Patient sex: M
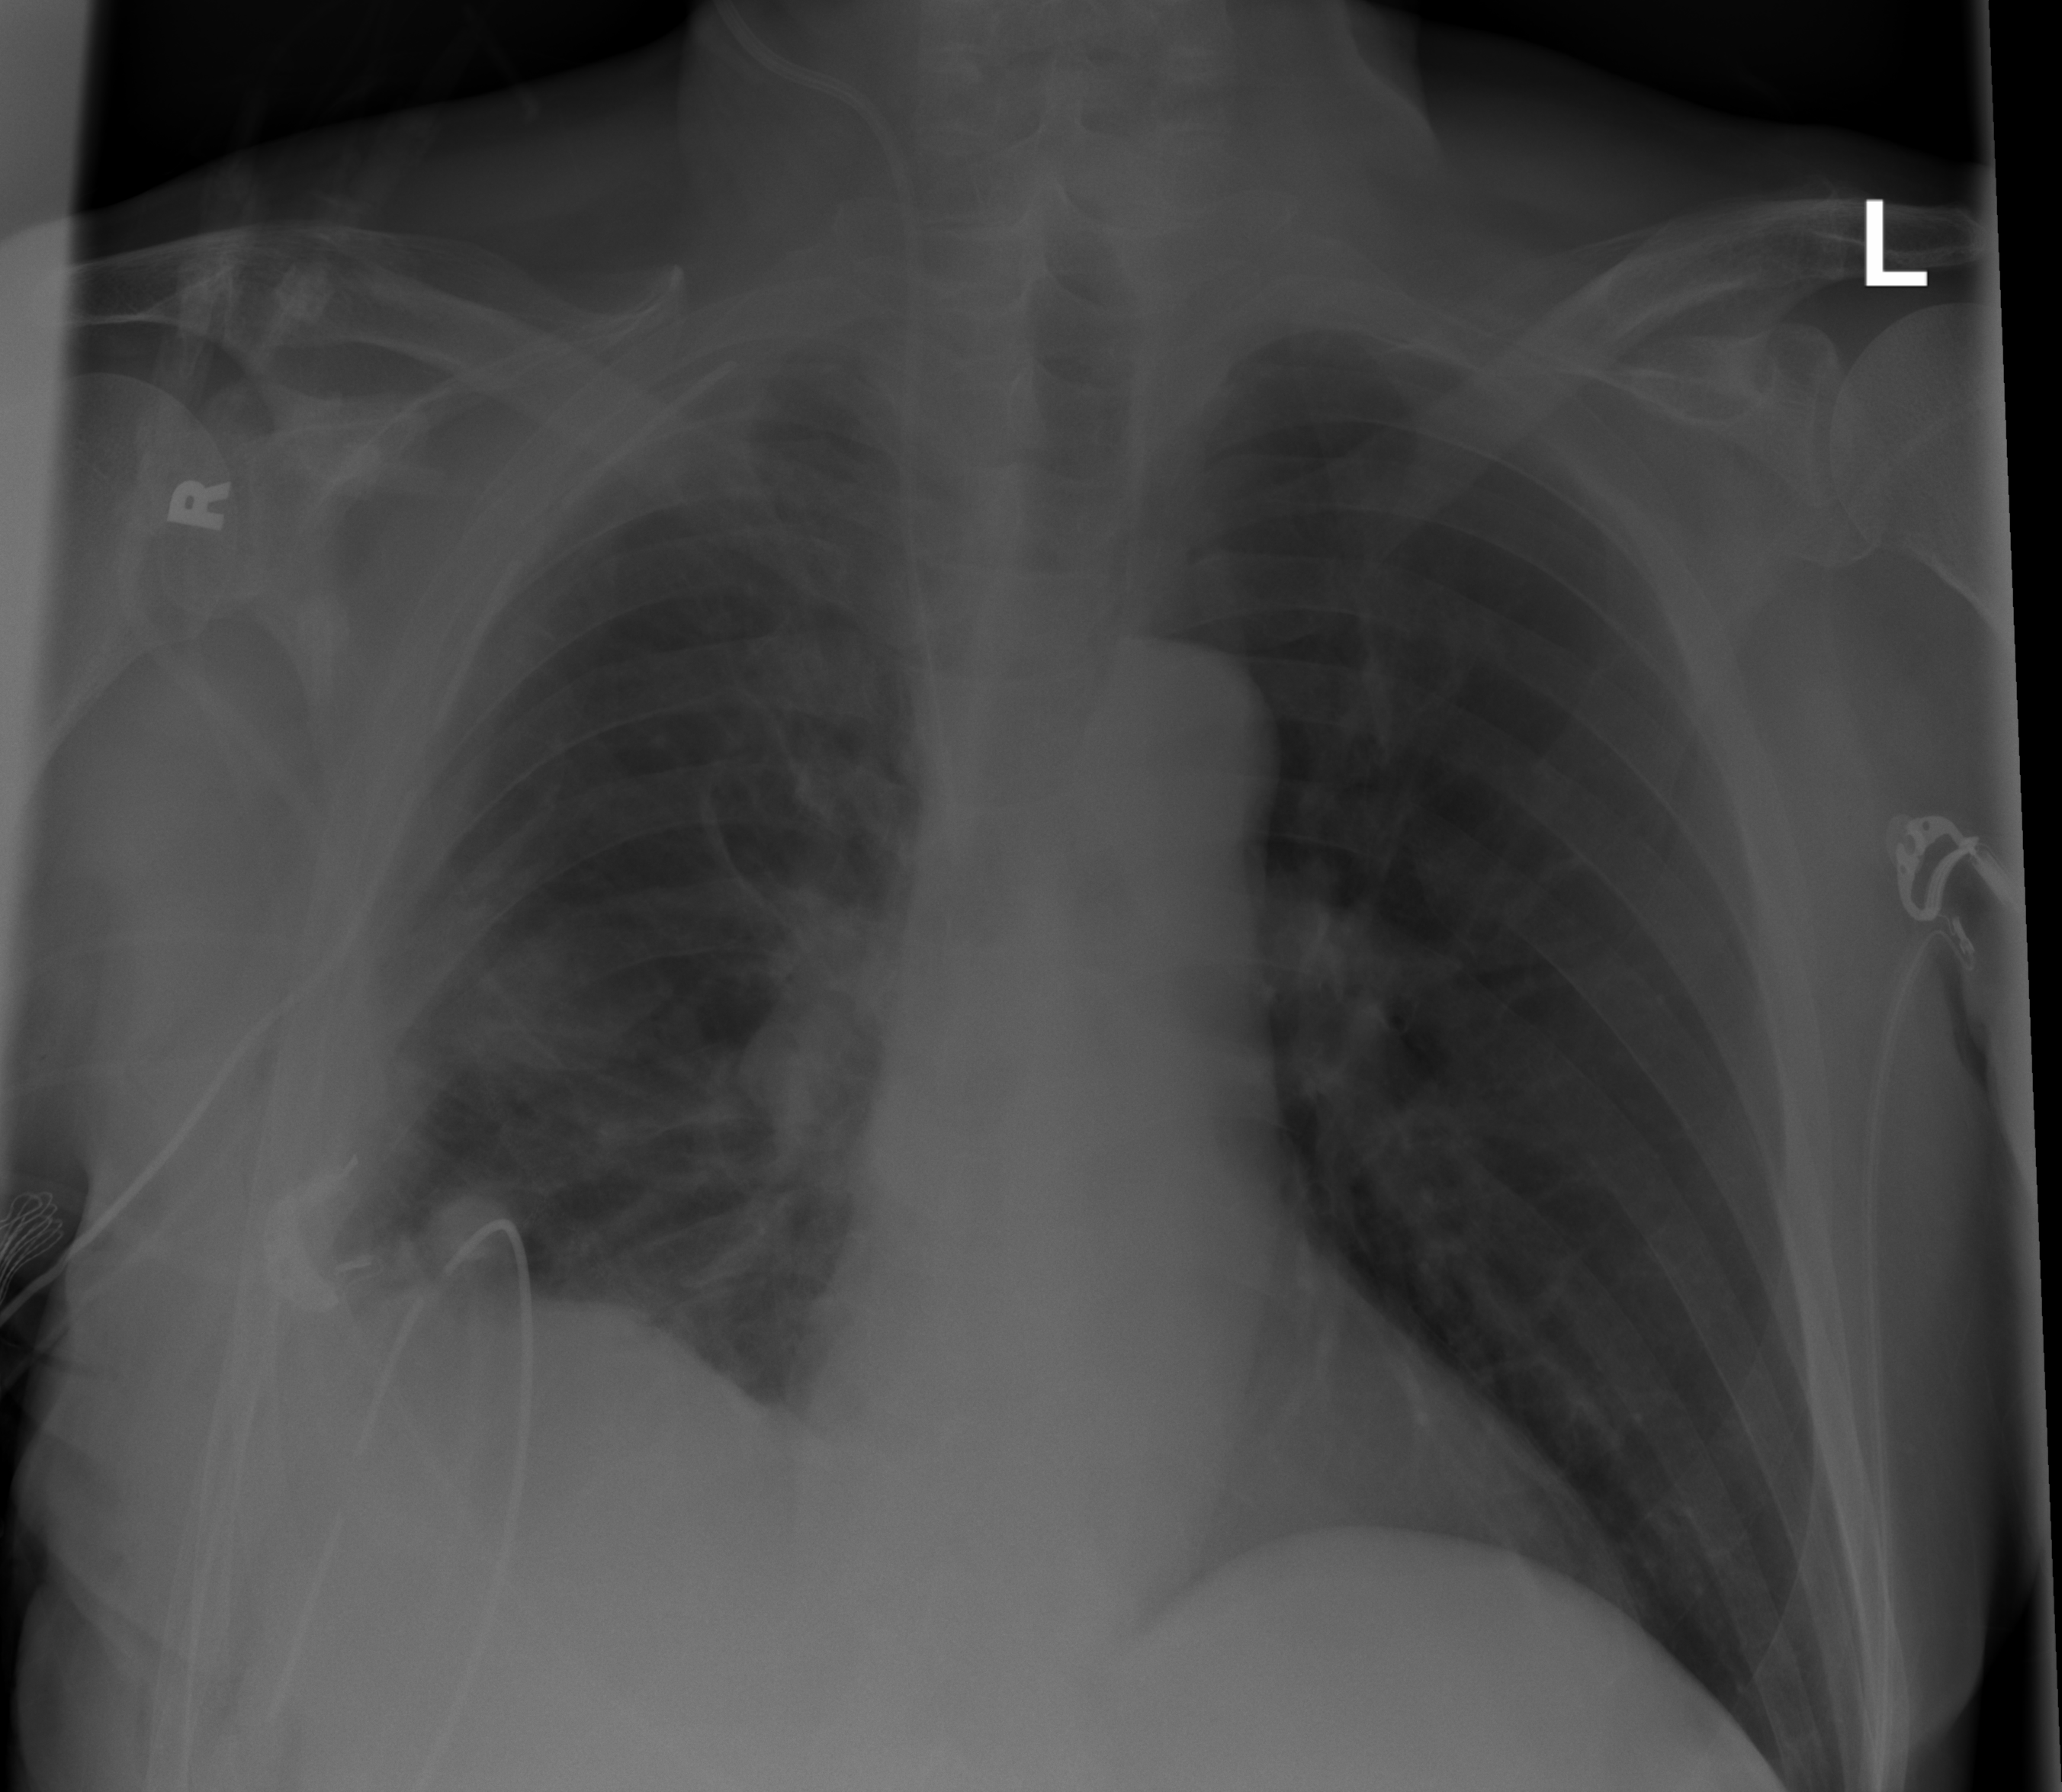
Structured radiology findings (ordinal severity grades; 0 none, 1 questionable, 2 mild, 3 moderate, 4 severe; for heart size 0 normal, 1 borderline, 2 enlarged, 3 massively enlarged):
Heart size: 2
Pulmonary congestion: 0
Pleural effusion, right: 2
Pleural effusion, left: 0
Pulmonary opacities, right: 0
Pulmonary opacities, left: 0
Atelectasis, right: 2
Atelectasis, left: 0